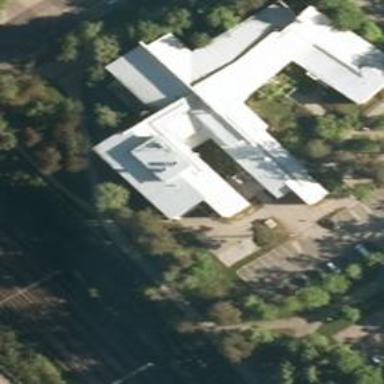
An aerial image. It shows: School building.